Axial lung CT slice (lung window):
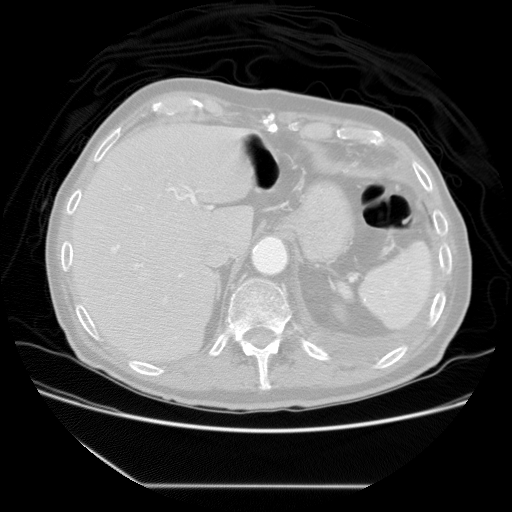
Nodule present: no